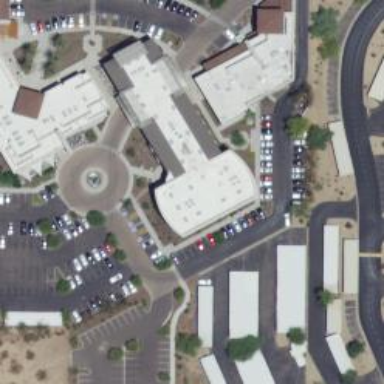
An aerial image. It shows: Hospice facility providing healthcare services.